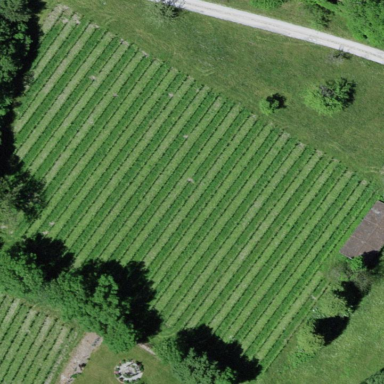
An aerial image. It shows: Vineyard growing grapes.